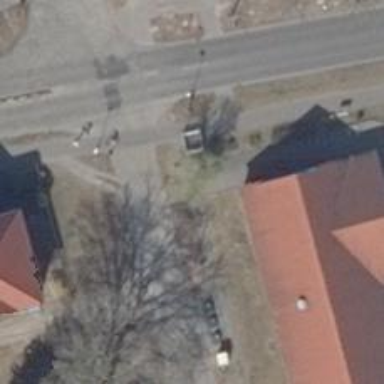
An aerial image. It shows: Sidewalk.